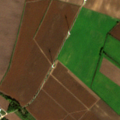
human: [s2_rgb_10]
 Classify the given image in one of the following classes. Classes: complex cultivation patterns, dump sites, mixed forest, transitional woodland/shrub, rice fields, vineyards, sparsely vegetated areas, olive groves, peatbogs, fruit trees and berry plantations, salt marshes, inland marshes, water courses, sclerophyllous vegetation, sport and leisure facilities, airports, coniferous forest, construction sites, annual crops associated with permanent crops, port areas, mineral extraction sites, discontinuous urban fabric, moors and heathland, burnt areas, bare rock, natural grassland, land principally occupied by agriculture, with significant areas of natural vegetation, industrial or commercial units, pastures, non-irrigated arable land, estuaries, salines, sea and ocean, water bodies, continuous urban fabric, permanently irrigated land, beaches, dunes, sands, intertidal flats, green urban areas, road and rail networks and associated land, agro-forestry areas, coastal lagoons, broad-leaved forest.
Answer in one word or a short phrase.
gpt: non-irrigated arable land